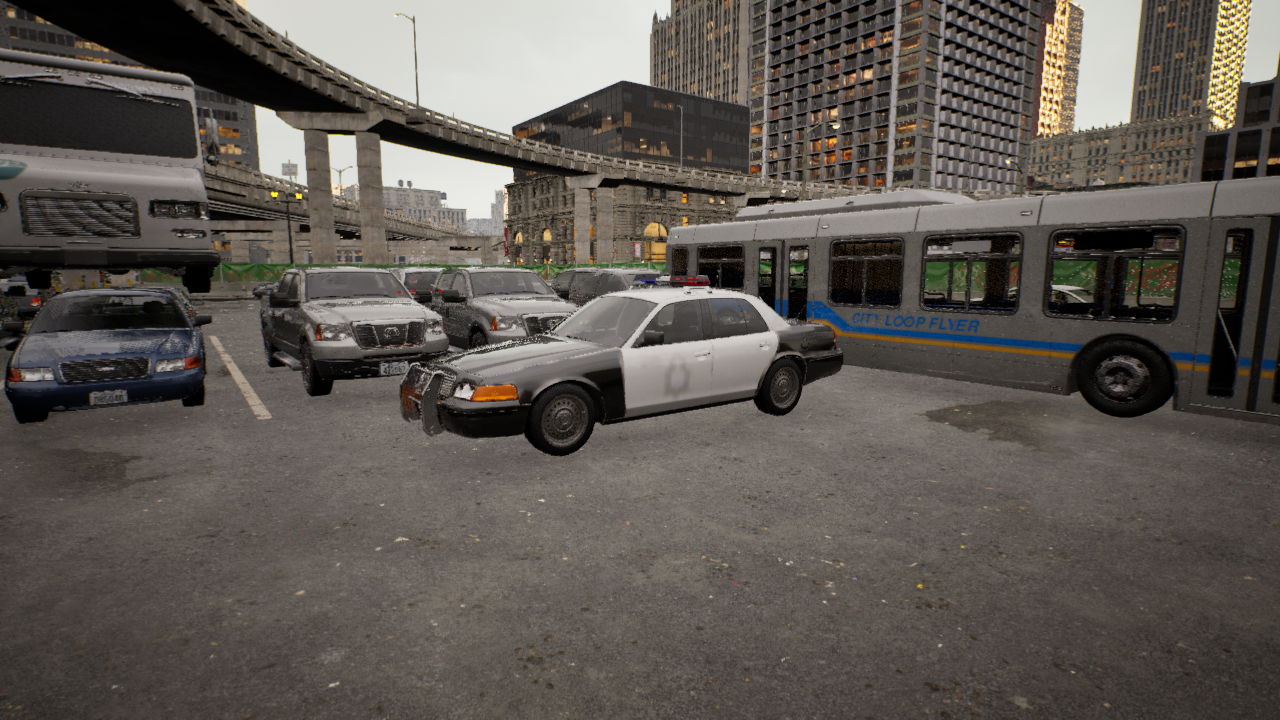
Venue: arterial
Lighting: golden hour
Vehicle rig: sedan